Interaction volume radius: 5 \u00c5
Interaction volume height: 15 \u00c5
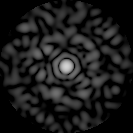
Disorder parameter: 0.7969